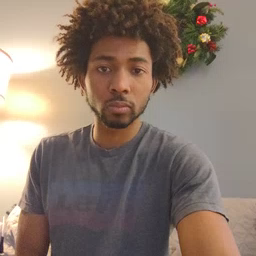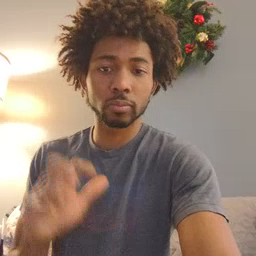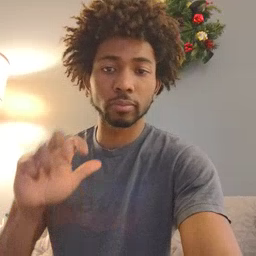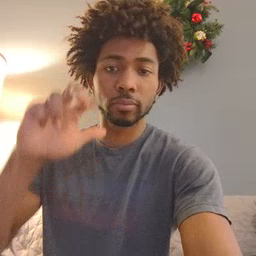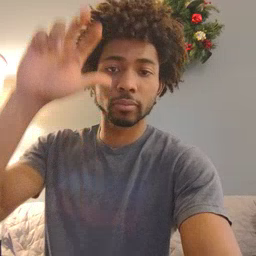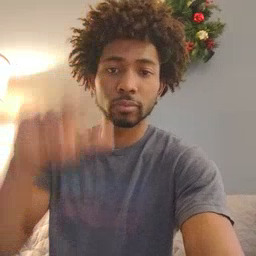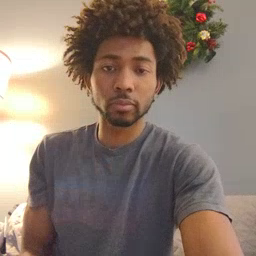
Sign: stairs